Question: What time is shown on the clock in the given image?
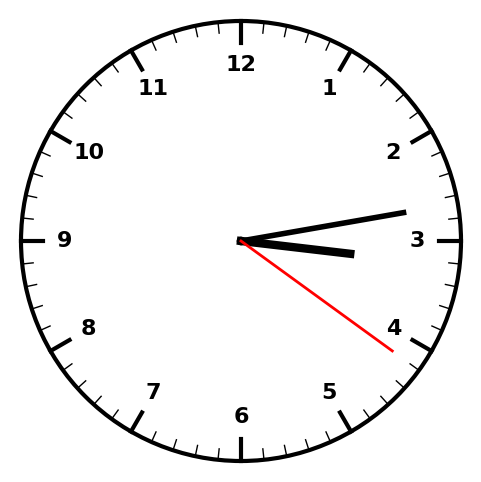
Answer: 03:13:21